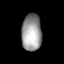
Tissue: lung
Cell type: Fibroblasts
Senescence score: 0.6378
Nuclear area (px): 720
Mean DAPI intensity: 154.5625